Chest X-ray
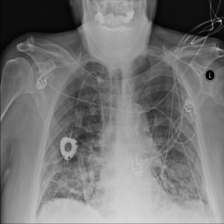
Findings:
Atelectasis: negative
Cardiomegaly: negative
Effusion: negative
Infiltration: positive
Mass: negative
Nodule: positive
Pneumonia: negative
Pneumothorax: negative
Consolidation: negative
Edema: negative
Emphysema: negative
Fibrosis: negative
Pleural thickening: negative
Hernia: negative